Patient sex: M
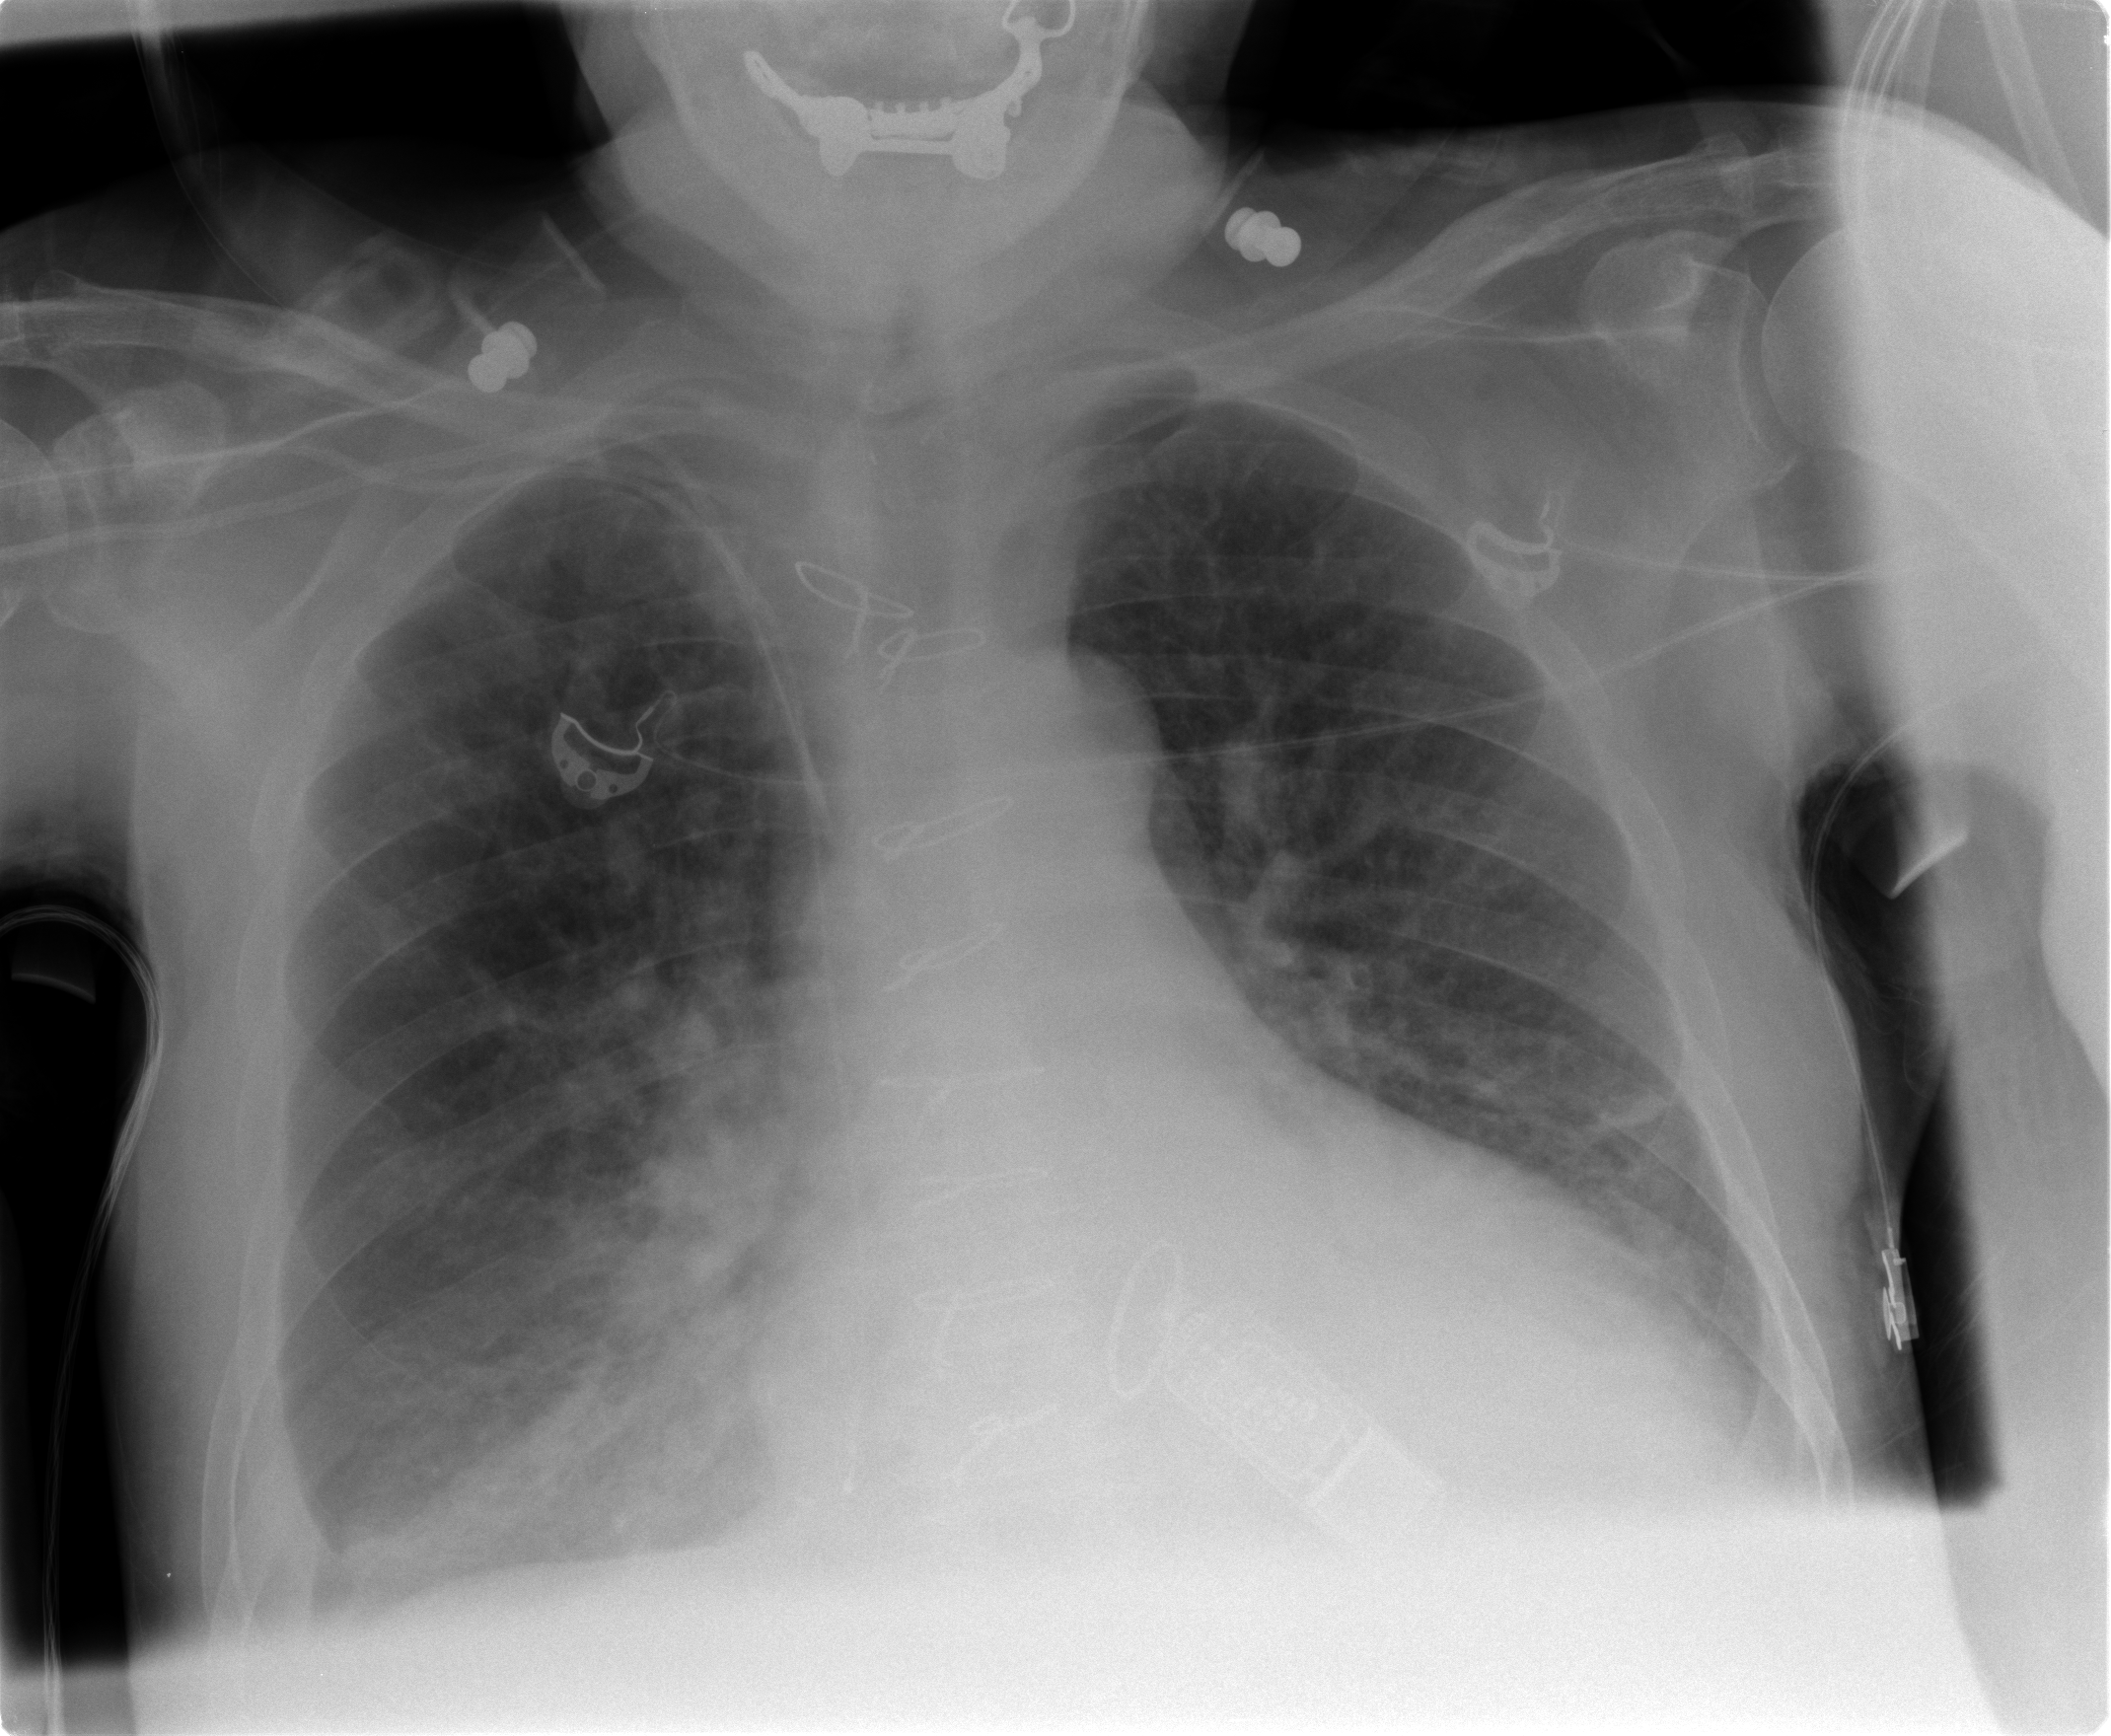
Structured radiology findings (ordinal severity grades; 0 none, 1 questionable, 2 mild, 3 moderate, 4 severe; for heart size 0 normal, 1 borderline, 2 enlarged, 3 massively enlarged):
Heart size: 2
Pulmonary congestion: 3
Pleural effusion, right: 2
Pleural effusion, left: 0
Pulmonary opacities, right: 2
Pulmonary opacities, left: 0
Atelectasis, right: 3
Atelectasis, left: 2